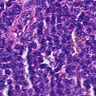
Metastatic tissue present: no